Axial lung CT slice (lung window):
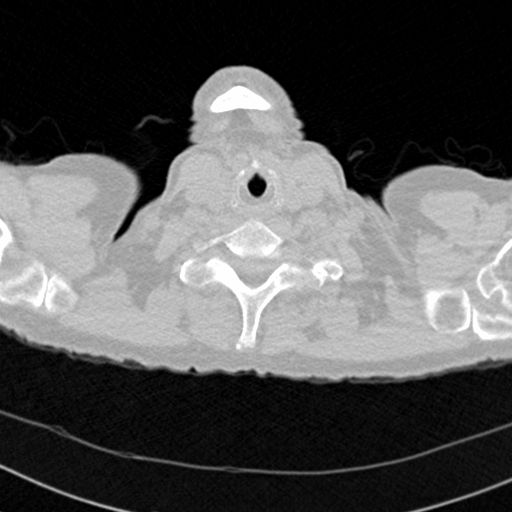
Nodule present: no